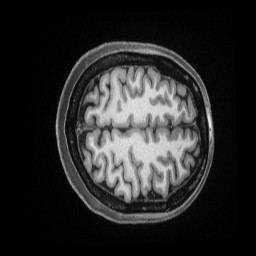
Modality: T1w
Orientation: axial
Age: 30
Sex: female
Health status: ill
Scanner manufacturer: siemens
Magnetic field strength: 3 T
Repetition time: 2.5 s
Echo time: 0.00181 s